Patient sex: F
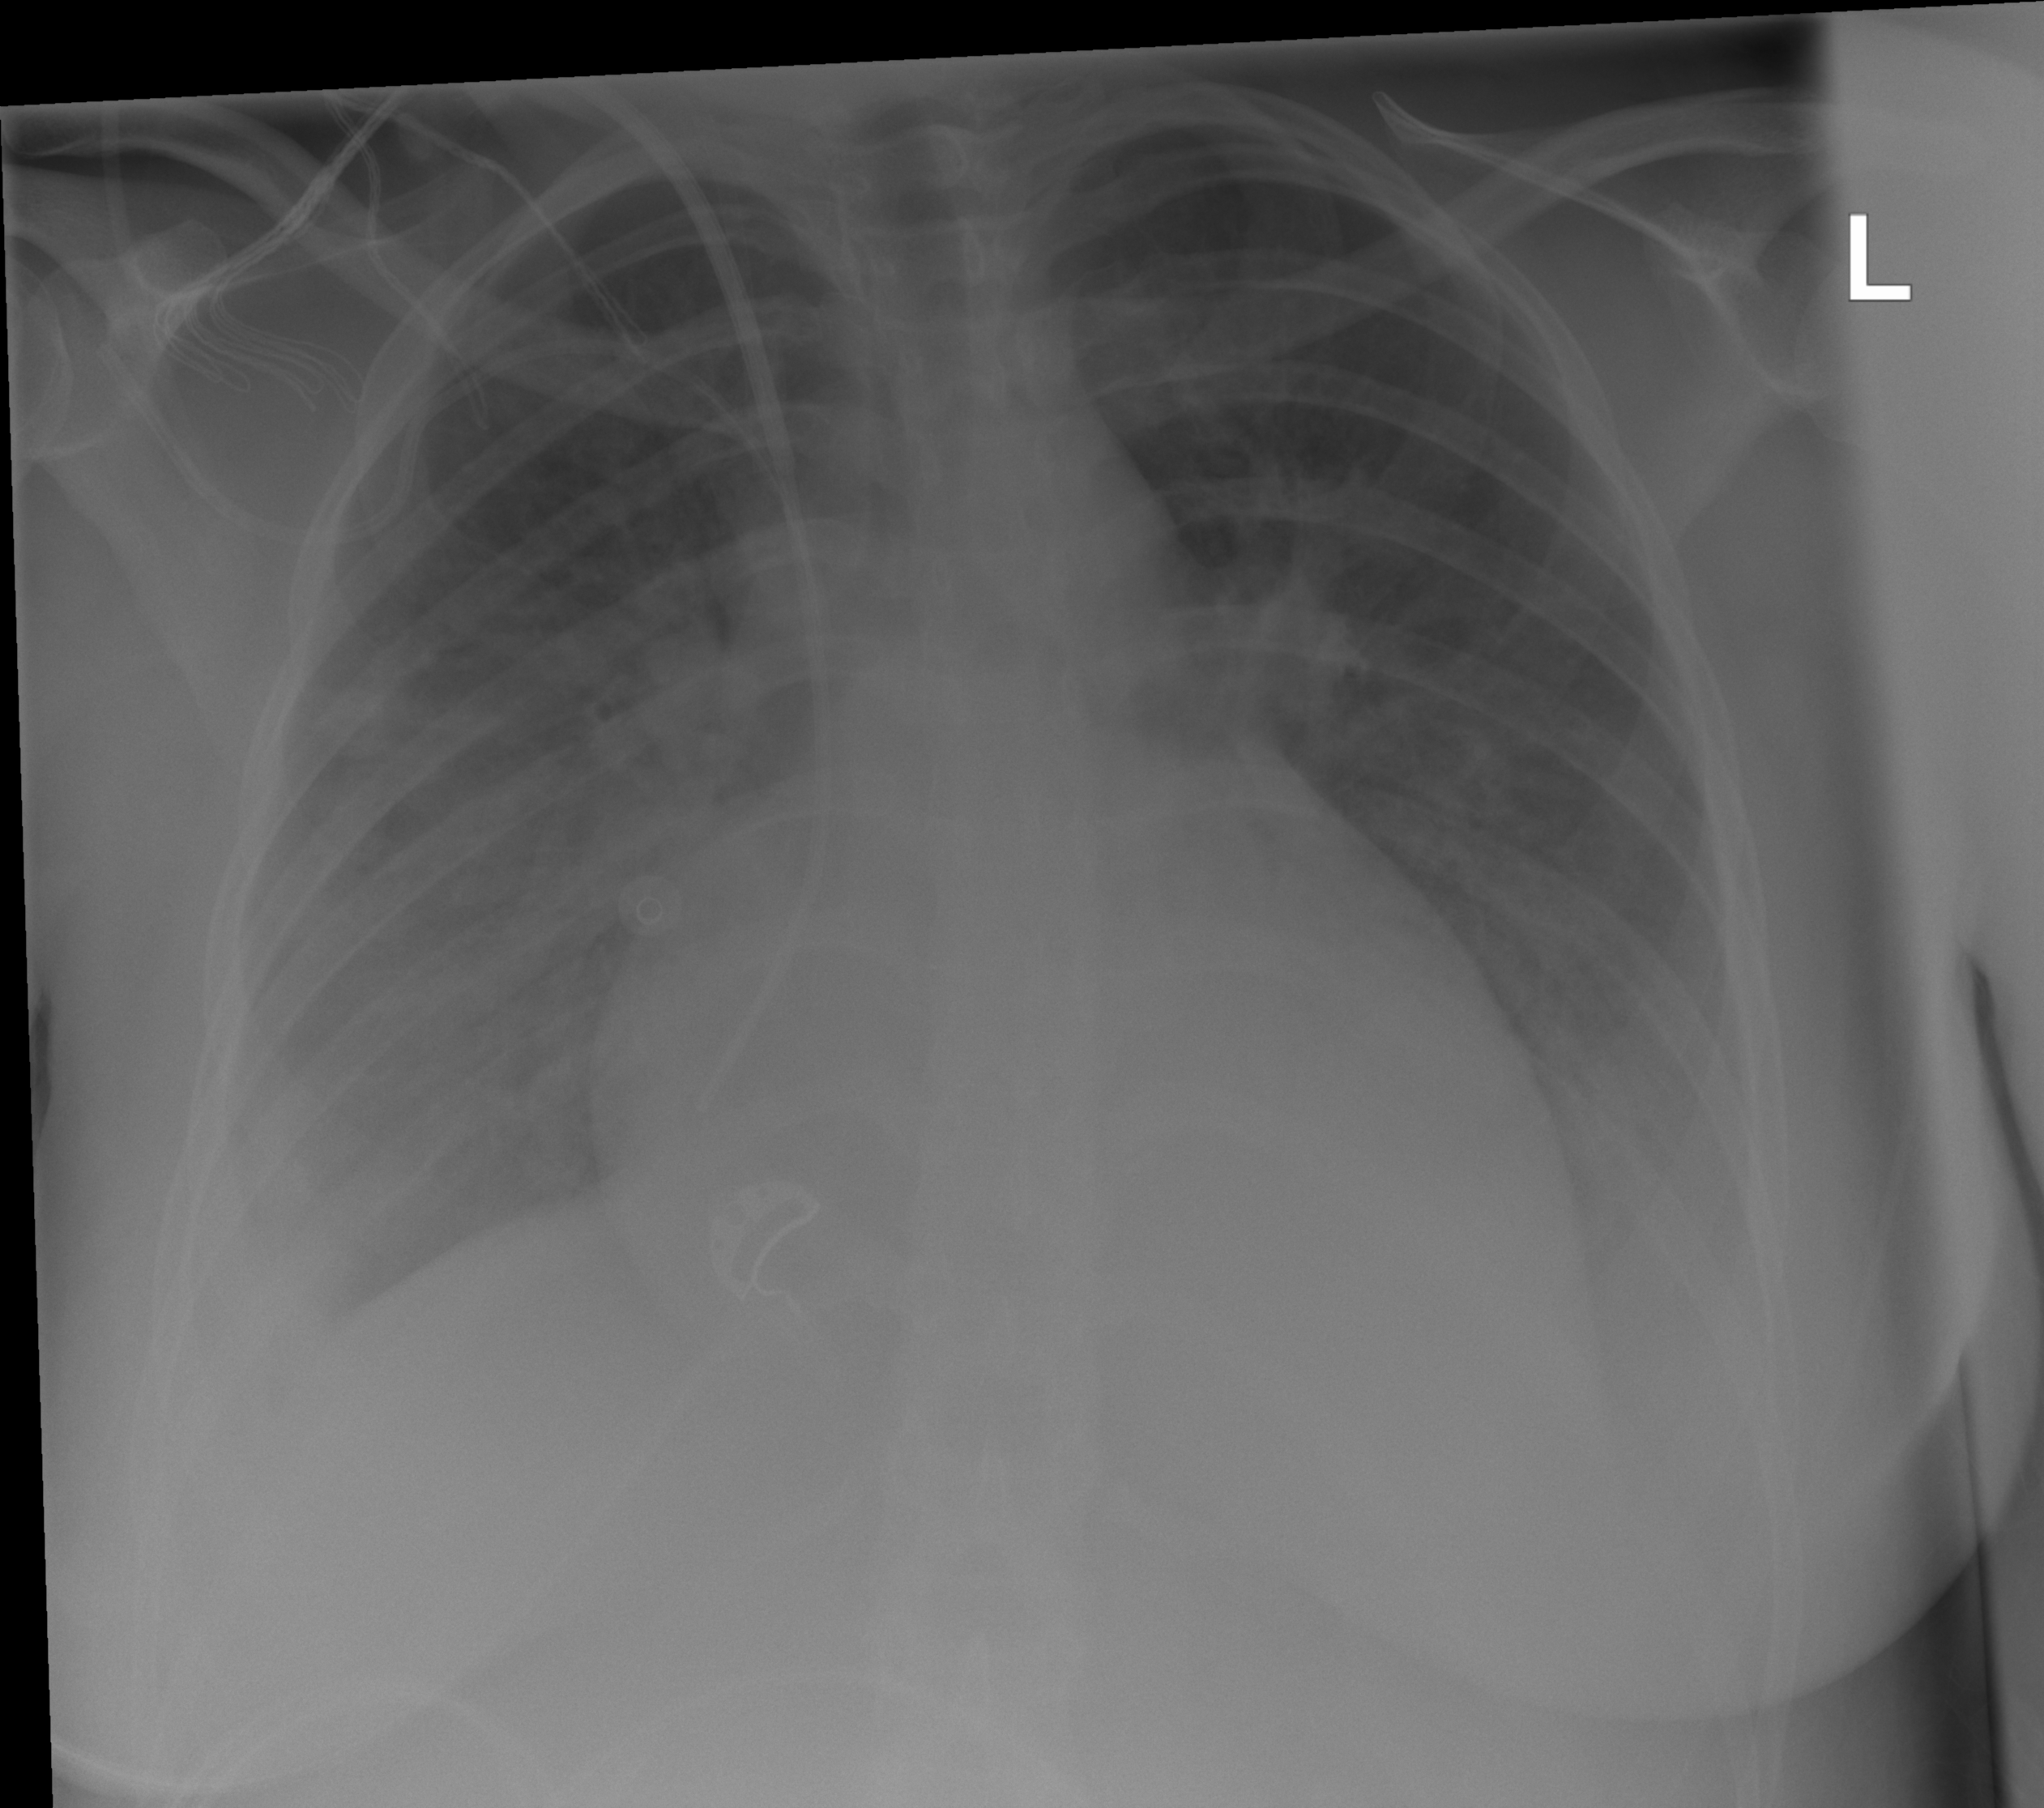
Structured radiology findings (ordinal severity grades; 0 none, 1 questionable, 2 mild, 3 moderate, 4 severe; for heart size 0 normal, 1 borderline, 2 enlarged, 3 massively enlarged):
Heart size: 2
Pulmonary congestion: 2
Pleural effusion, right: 3
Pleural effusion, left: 3
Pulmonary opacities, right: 2
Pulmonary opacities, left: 2
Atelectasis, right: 2
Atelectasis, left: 2